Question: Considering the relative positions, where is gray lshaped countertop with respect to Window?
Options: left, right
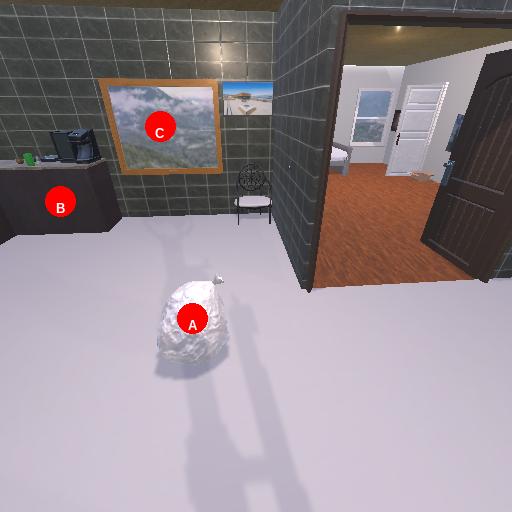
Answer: left